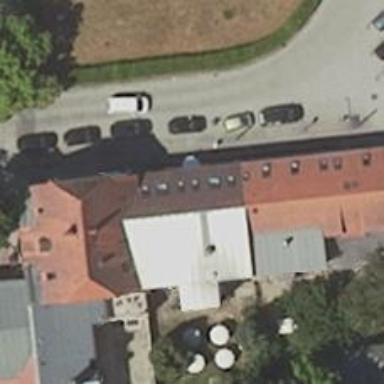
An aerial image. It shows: Restaurant.